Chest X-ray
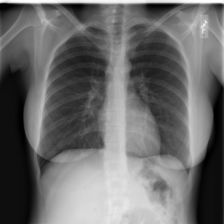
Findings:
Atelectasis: negative
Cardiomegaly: negative
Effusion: negative
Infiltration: negative
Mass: negative
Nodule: negative
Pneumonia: negative
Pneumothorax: negative
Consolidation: negative
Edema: negative
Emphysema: negative
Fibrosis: negative
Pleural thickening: negative
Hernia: negative